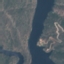
Land use / land cover: River